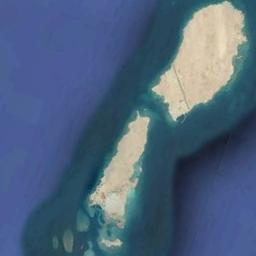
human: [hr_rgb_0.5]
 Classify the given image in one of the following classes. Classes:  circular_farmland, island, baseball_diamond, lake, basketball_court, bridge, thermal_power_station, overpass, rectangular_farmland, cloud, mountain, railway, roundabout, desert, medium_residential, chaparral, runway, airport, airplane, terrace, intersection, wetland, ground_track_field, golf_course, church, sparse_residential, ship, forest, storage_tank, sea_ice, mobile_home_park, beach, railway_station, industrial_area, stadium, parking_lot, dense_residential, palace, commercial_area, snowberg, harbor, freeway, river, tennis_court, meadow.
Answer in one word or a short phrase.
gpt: island